Question: There are two entities in my app: Class and Student, they are many-to-many relationship, like following:
My problem is that in my app, there are two status of student in a class: pass and fail. I don't know how to model it to class or student. For example, should I make another Entity to express the status of a student? Or just adding a status attribute to Class entity?
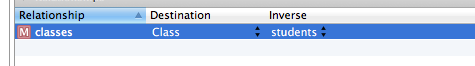
Answer: Presumably you can't add an attribute to class because then if 20 students are taking the same class there'll be only one attribute between them?
You'll need to add a separate entity which has a to-one relationship with both a class and a student and which contains the status. And in reciprocal both student and class will have a to-many relationship with statuses.
EDIT: I guess an alternative solution would be to insert the status directly in between your existing relationship. So a class has a set of statuses, and each status has a student.
So relationships would be one to many from class to statuses and many to one from statuses to students. There'd be no explicit relationship between class and student.